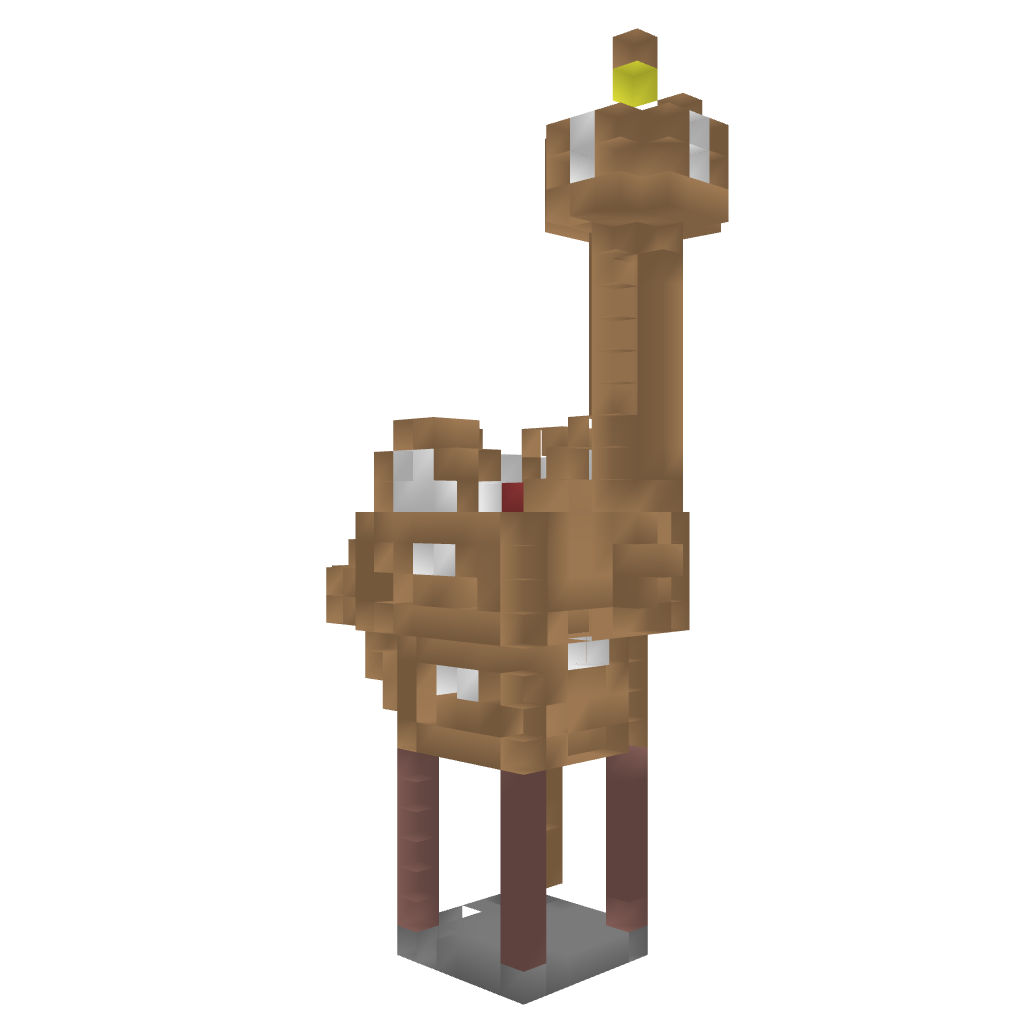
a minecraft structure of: Tall House bad low quality